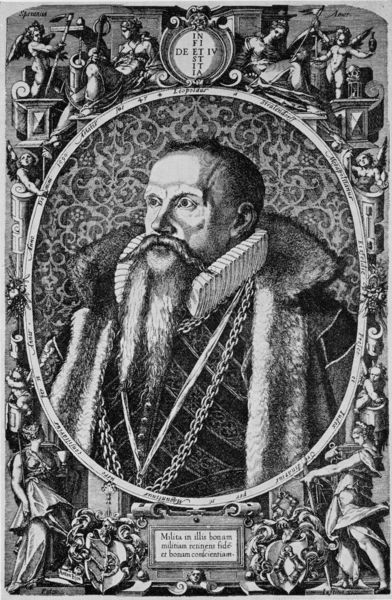
Titel: Bildnis des Leopold von Stralendorff
Künstler: Anton Eisenhoit
Institution: (Seriendruck)
Schlagwörter: kopf, mann, schatten, umhang, weiß, frauen, frau, grau, hintergrund, kleid, licht, mund, nase, ohr, schwarz, stirn, zeichnung, blick, ornament, rock, bart, hemd, schnurrbart, augen, gesicht, hermelin, kragen, pelz, rahmen, sockel, vollbart, bild, bildnis, halskrause, herr, portrait, porträt, gewand, haare, mantel, pose, blatt, ohren, kreis, oval, rund, umrandung, engel, putto, fell, schrift, wangen, papier, kette, grafik, graphik, rand, figuren, schnäuzer, tafel, falte, inschrift, glatze, ornamente, verzierung, streifen, knöpfe, schnauzer, weste, halskette, schild, medaillon, kreuz, druck, schraffur, radierung, stich, schwarzweiß, ketten, adeliger, nerz, allegorie, personifikation, göttin, krause, fürst, spitzbart, halbglatze, buchseite, wappen, pelzkragen, halbprofil, wesen, wams, musen, emblem, kupferstich, allegorien, arabesken, verzierungen, latein, umgebung, etikett, kett, koenig, würdenträger, kraken, berühmt, augem, inschirft, kettenglieder, schwarzeiß, statisten, t, vape, militia, milita, amtsketten